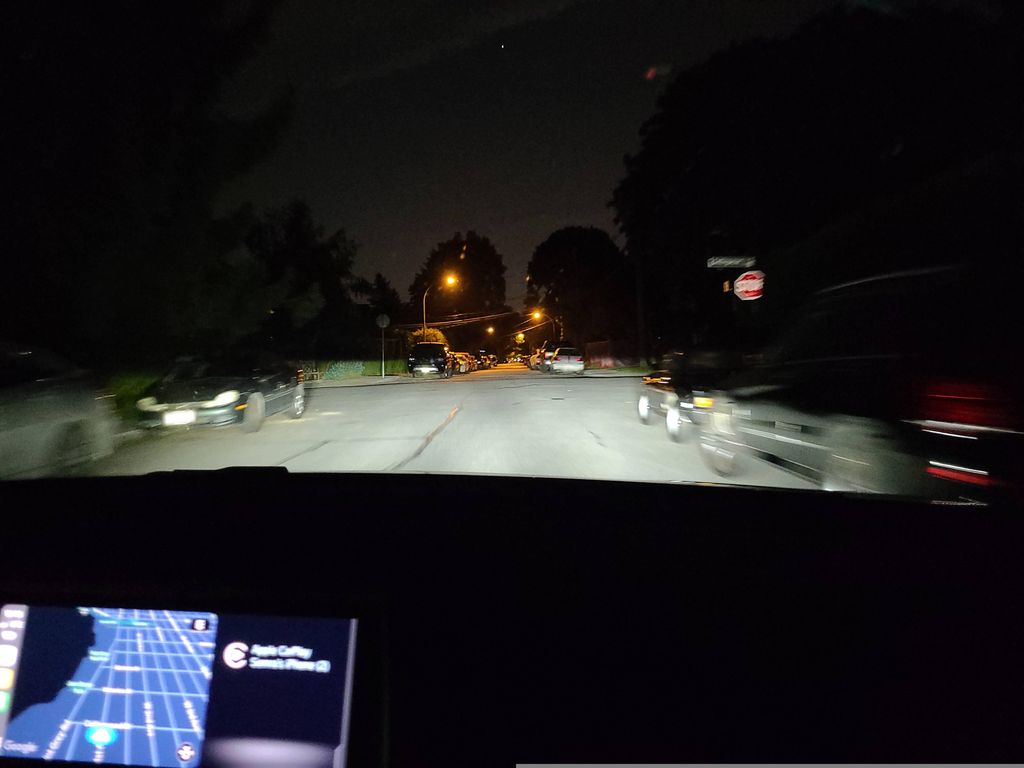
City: vancouver